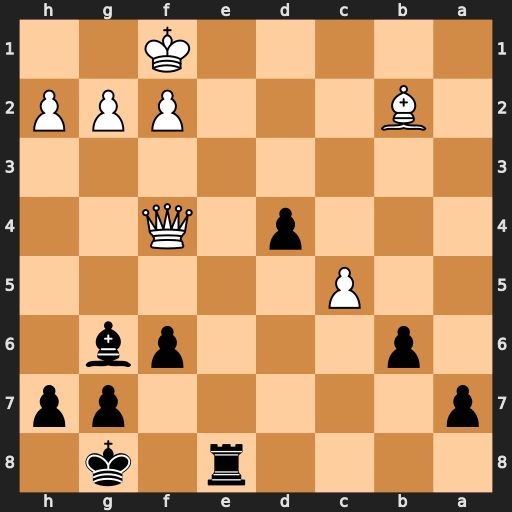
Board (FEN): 4r1k1/p5pp/1p3pb1/2P5/3p1Q2/8/1B3PPP/5K2
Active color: b
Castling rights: -
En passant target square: -
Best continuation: Bd3+ Kg1 Re1#